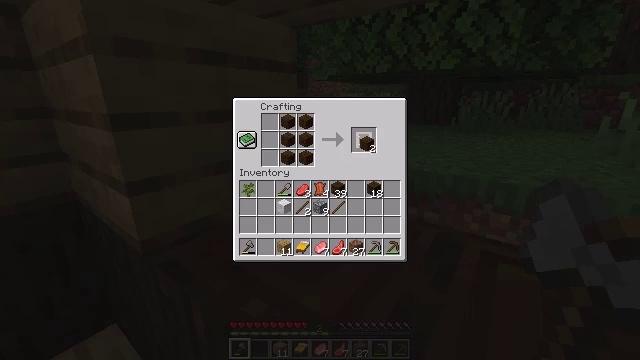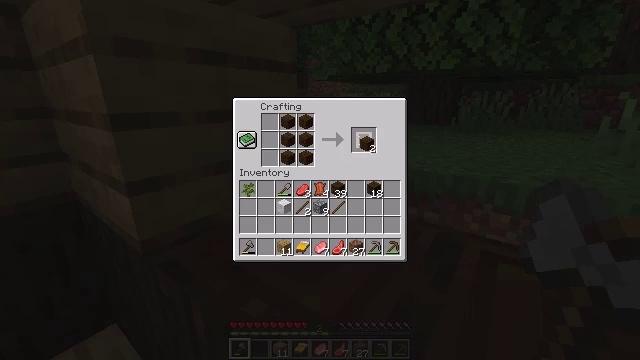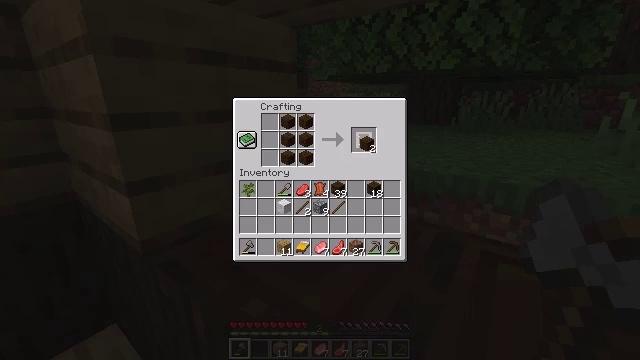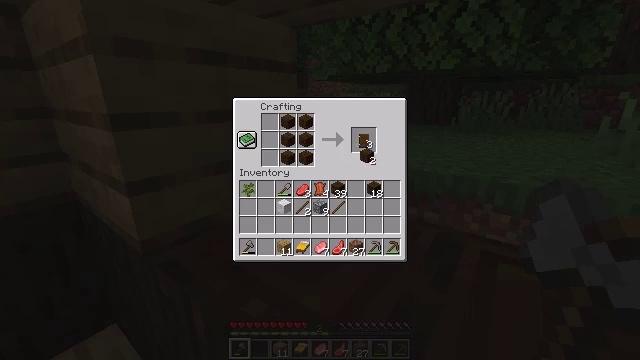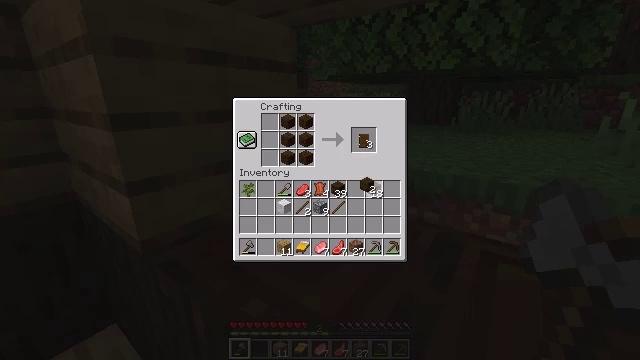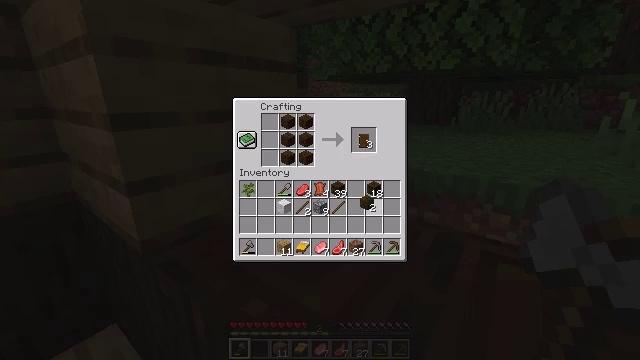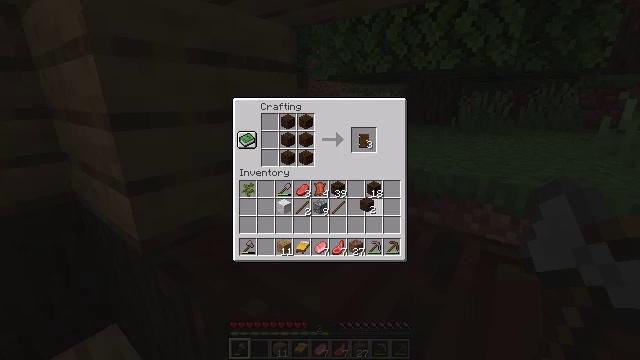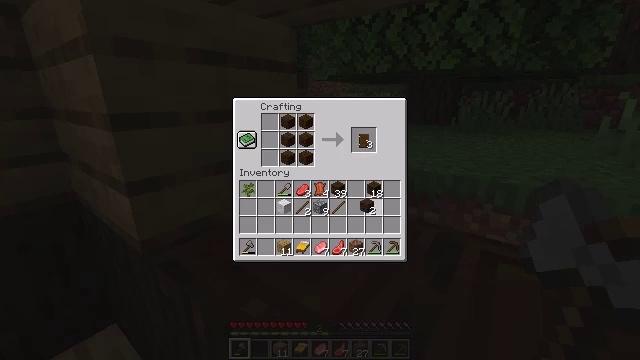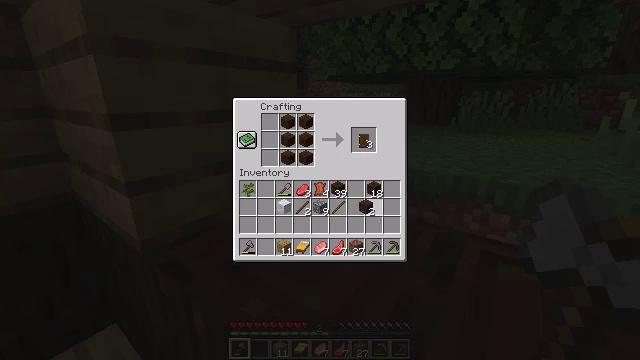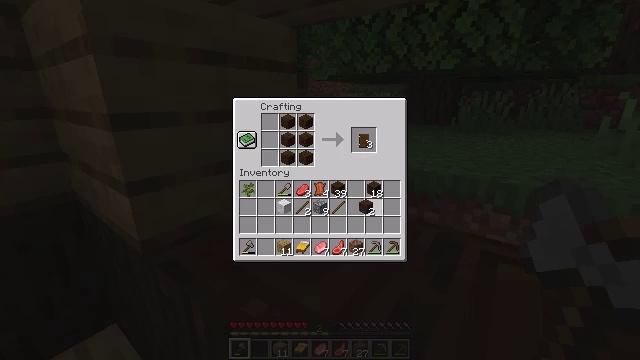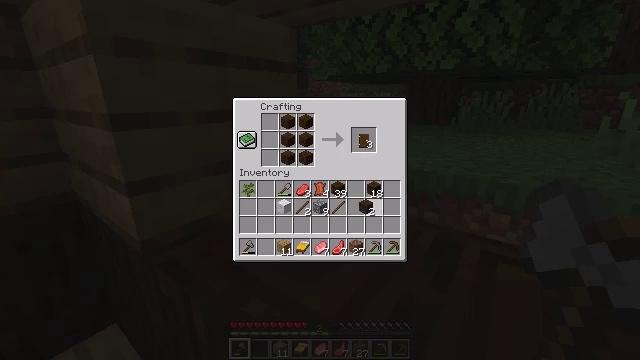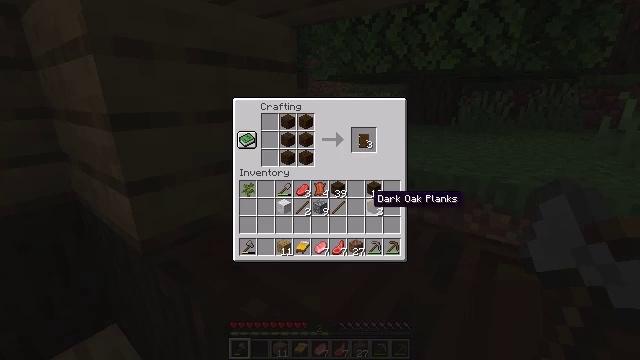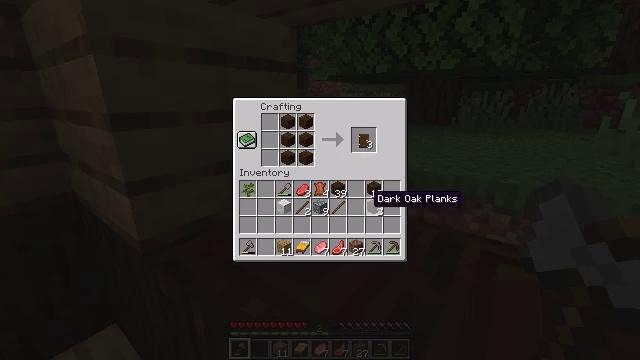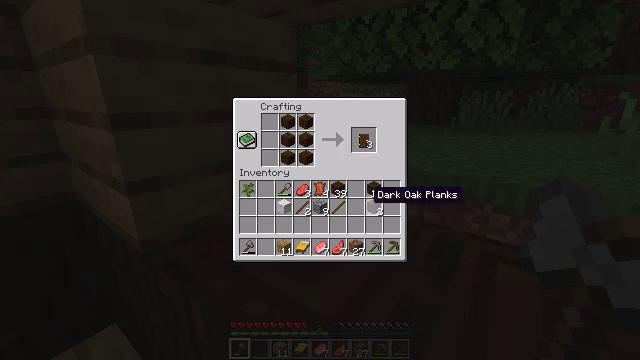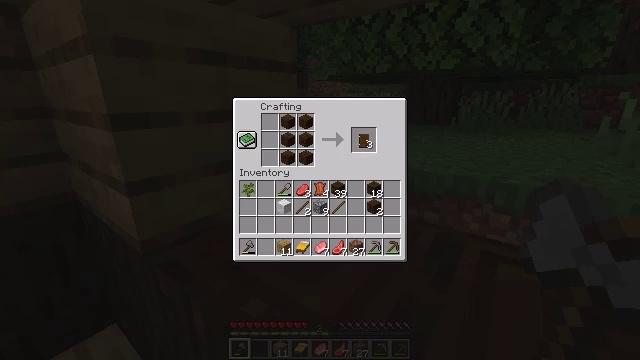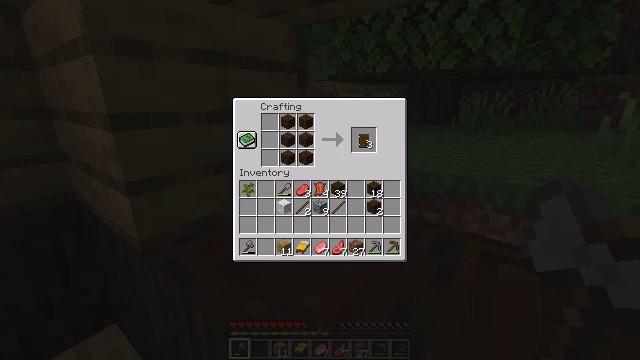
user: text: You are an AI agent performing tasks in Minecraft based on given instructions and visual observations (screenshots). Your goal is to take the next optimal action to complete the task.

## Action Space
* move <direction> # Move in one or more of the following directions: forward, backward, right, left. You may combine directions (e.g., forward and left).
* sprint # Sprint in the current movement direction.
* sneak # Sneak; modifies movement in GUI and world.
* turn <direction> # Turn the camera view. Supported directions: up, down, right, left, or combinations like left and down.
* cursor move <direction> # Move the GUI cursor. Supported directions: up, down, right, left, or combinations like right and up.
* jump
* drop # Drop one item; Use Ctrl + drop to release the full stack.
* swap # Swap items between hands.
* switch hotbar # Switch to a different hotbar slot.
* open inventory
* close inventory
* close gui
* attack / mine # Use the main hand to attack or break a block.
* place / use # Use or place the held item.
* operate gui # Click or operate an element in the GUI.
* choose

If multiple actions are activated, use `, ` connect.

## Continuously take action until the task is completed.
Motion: motion action
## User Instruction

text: Craft a dark oak door from dark oak planks in a crafting table.
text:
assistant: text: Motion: sneak, operate gui
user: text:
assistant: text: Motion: sneak, operate gui
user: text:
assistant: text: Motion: sneak, cursor move down
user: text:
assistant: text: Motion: sneak, cursor move down
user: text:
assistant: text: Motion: sneak, cursor move down
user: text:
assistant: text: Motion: no_op
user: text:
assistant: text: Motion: no_op
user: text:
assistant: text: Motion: operate gui
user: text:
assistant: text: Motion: operate gui
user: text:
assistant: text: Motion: operate gui
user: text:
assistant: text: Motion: no_op
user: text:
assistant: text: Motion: no_op
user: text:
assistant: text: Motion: no_op
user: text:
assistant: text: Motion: cursor move up
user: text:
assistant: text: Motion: cursor move up
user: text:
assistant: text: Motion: no_op
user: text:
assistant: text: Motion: sneak
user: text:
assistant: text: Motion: sneak
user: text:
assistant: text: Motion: sneak, operate gui
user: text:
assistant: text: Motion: sneak, operate gui
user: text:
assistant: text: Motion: sneak, operate gui
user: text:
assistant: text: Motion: sneak
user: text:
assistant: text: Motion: sneak
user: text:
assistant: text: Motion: no_op